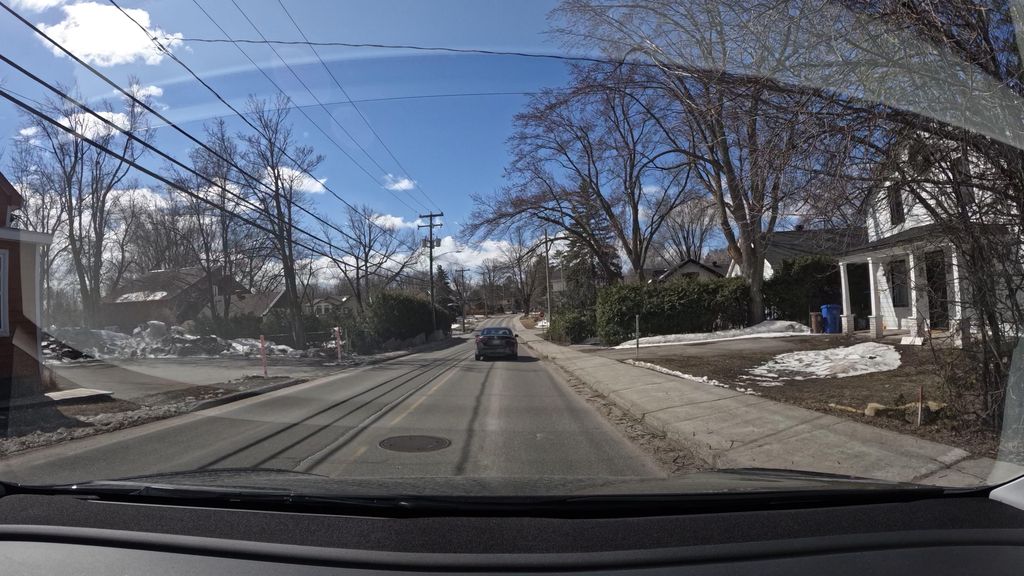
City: montreal